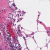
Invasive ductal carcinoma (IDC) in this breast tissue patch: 0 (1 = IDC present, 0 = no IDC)